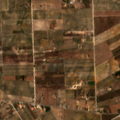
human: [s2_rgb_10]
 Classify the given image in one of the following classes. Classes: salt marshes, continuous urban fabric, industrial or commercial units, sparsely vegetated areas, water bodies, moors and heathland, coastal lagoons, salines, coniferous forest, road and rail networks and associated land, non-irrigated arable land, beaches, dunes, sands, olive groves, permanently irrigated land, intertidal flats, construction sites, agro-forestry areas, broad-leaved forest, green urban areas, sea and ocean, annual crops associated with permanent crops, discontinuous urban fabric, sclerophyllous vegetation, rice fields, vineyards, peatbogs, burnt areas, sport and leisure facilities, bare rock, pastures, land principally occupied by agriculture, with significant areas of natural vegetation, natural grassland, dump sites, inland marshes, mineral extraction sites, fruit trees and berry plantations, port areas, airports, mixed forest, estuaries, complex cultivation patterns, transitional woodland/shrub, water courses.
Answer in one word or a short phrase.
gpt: vineyards, complex cultivation patterns